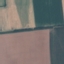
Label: AnnualCrop